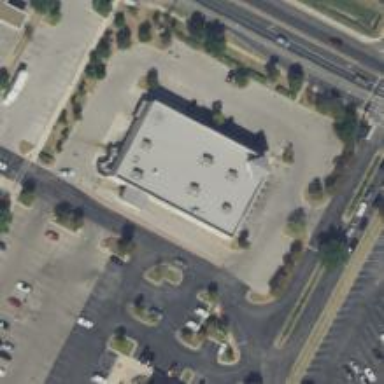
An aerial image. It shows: Pharmacy providing healthcare services.